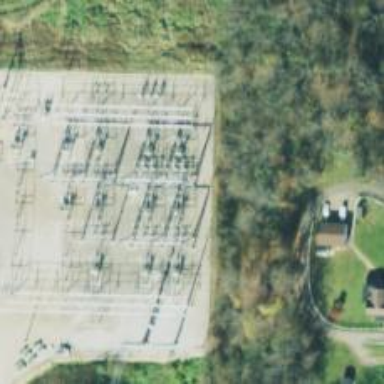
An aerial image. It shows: Switch used for power control.